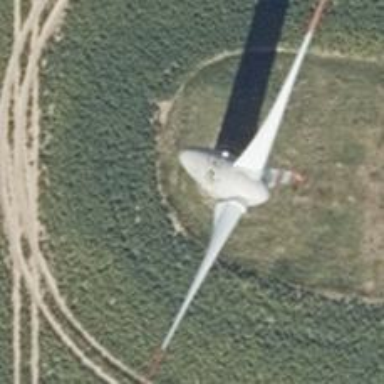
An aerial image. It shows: Wind generator powered by horizontal-axis wind turbine.